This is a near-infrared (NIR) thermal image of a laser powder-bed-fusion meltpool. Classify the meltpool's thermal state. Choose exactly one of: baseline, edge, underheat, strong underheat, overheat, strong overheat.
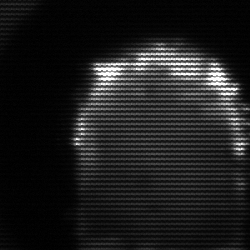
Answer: baseline